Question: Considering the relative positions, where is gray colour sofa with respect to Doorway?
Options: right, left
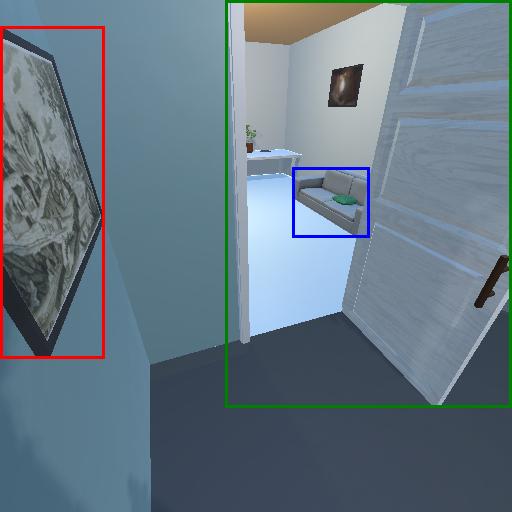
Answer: right